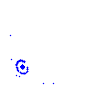
Particle: electron